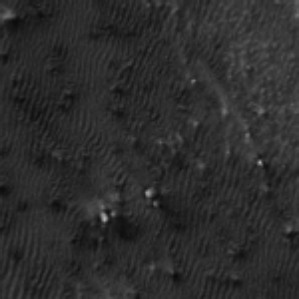
Label: frost